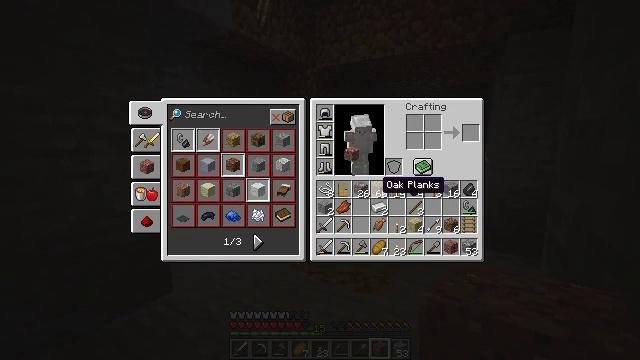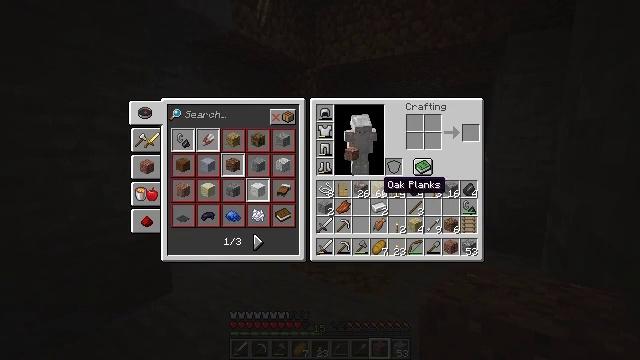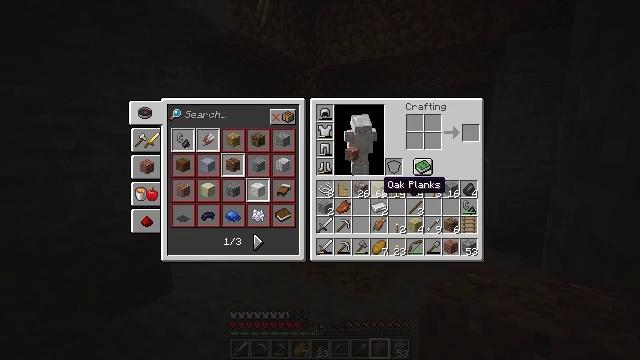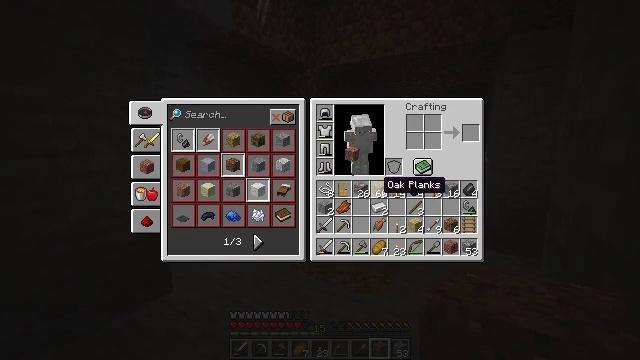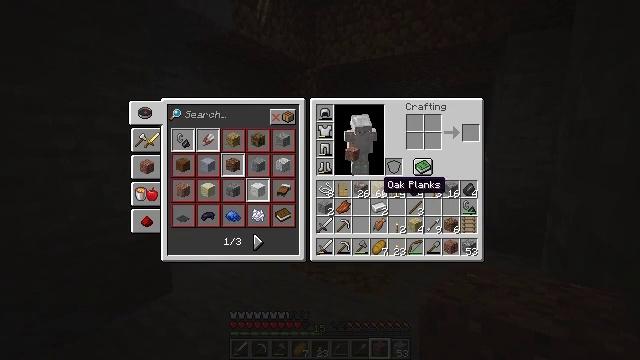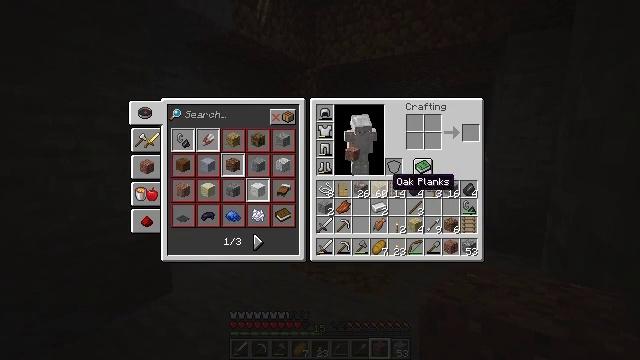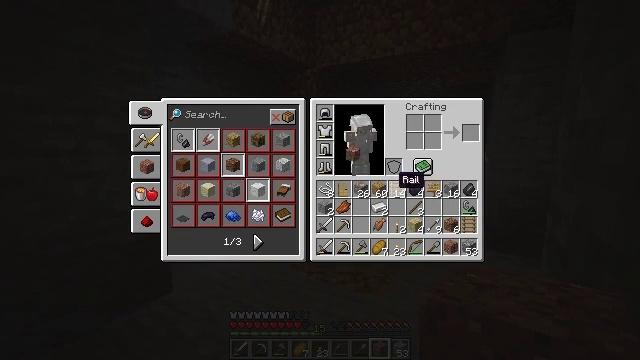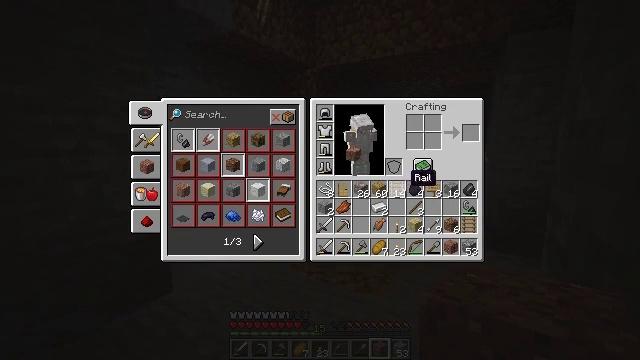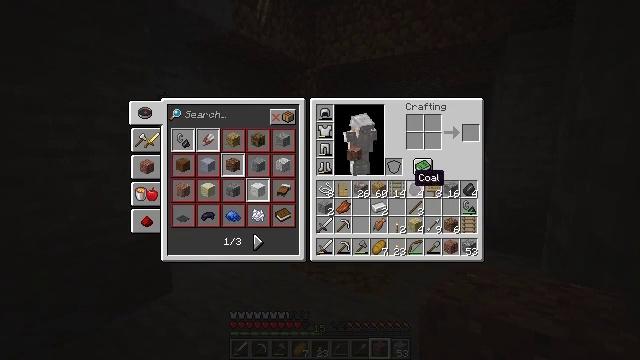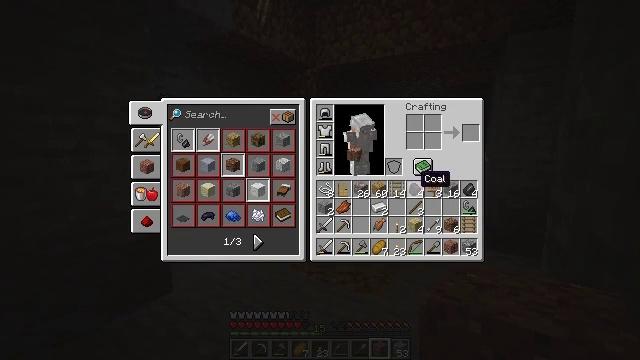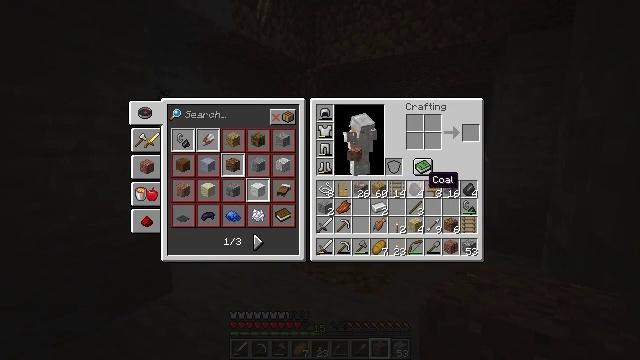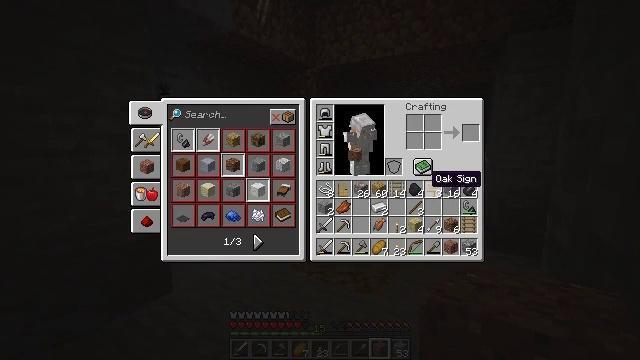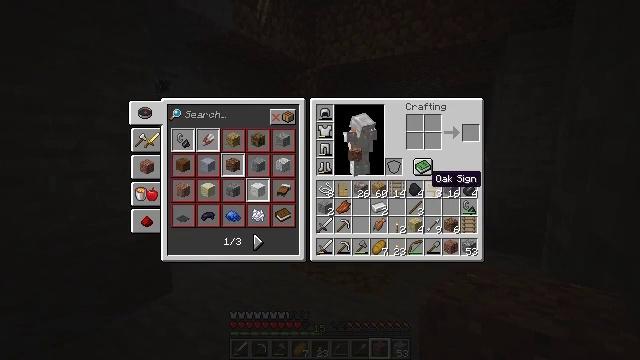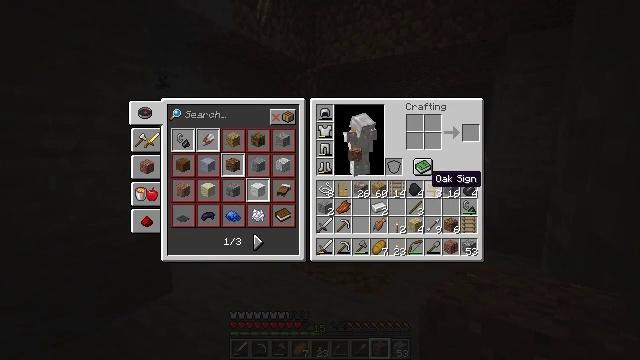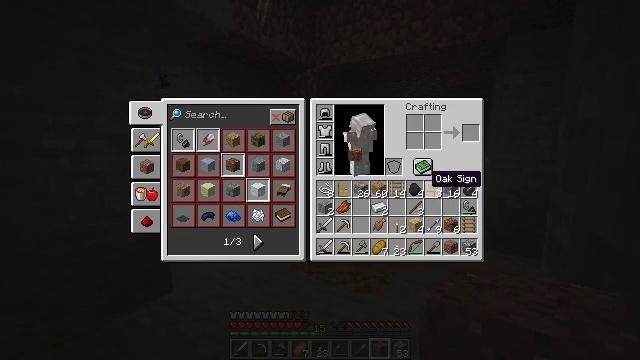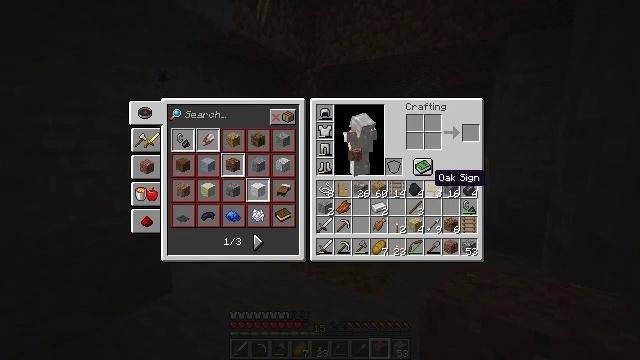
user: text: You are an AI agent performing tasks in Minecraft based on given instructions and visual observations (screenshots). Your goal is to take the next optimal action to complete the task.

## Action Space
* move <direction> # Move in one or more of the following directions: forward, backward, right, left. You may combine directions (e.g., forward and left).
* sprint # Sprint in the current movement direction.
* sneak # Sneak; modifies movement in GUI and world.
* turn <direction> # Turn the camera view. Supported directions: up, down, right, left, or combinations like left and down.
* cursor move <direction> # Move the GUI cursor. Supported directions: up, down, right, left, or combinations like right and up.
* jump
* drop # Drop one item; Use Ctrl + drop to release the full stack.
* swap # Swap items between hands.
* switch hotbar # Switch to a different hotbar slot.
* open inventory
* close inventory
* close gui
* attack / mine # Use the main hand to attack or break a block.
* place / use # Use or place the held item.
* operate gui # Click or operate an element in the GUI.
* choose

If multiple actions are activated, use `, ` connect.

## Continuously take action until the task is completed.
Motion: motion action
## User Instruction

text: Prepare a crafting table using wooden planks.
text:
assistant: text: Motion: no_op
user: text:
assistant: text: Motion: no_op
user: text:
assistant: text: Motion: no_op
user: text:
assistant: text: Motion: no_op
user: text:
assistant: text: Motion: turn right
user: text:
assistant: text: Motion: no_op
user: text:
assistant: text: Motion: turn right
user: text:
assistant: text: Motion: no_op
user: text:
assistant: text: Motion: no_op
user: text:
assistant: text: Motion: turn right
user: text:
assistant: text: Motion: no_op
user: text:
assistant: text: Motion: no_op
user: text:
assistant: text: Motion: no_op
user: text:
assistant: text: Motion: no_op
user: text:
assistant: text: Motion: no_op
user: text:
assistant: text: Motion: no_op
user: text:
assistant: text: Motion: turn right
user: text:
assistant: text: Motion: no_op
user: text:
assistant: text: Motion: no_op
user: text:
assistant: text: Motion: turn left
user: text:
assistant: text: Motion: turn left
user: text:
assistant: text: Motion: turn left
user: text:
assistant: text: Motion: no_op
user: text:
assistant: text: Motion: no_op
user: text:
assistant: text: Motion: no_op
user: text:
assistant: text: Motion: no_op
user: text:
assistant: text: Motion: no_op
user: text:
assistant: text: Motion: no_op
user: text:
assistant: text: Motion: no_op
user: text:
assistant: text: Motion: no_op